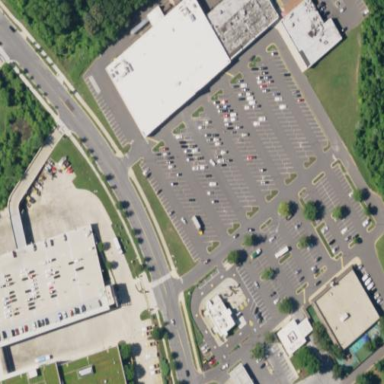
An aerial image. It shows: Retail area.